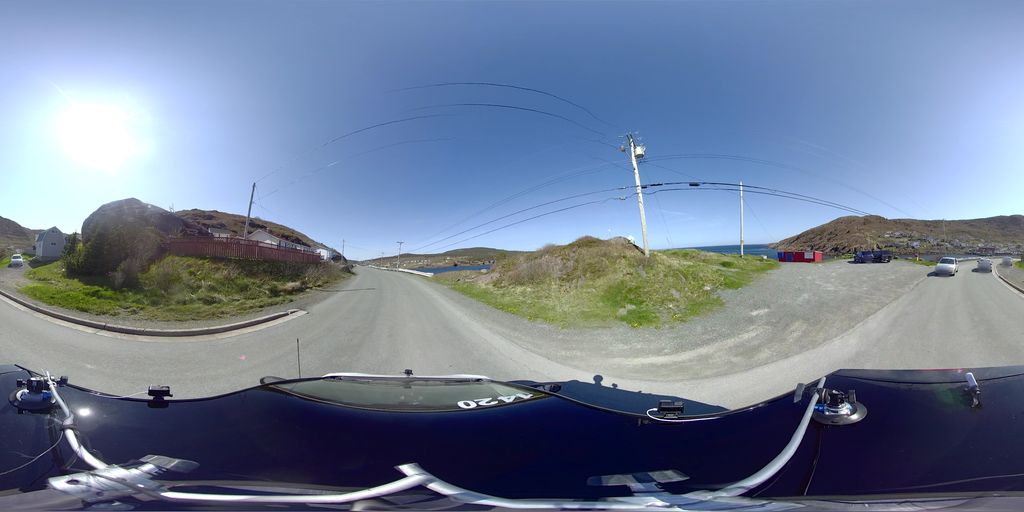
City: st_johns